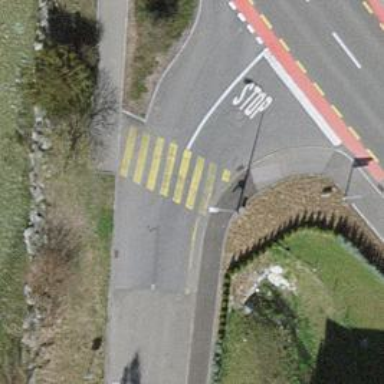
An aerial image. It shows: Uncontrolled zebra crossing on the road.